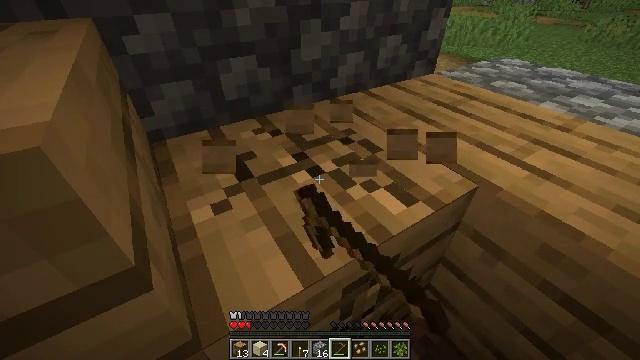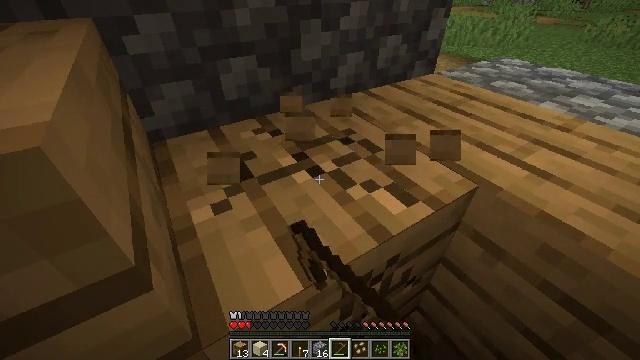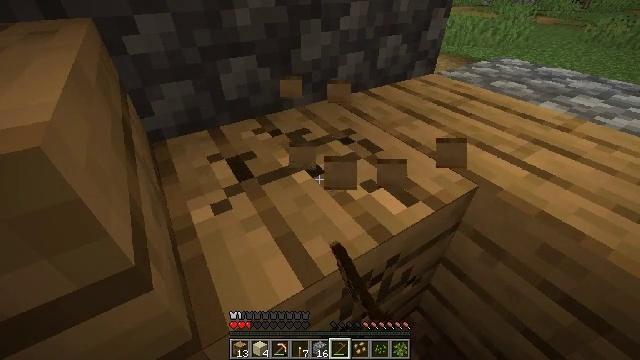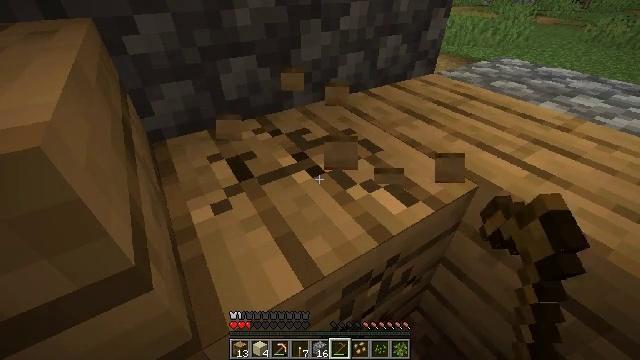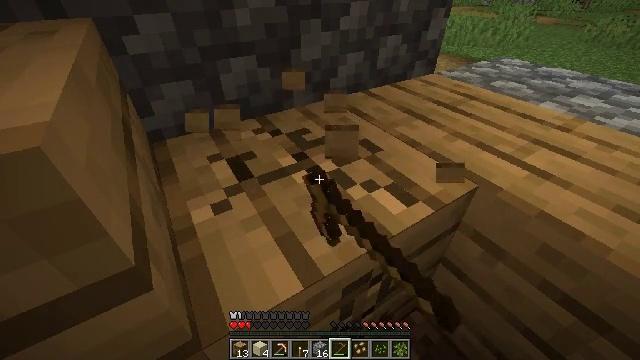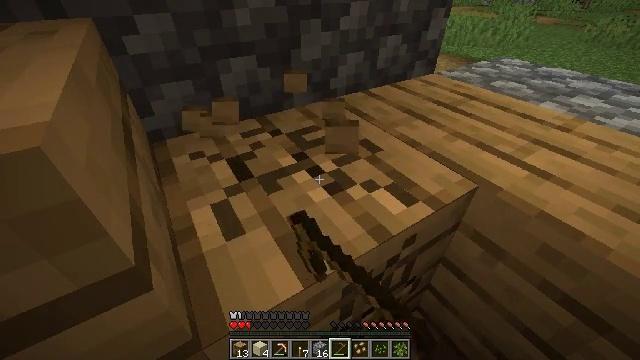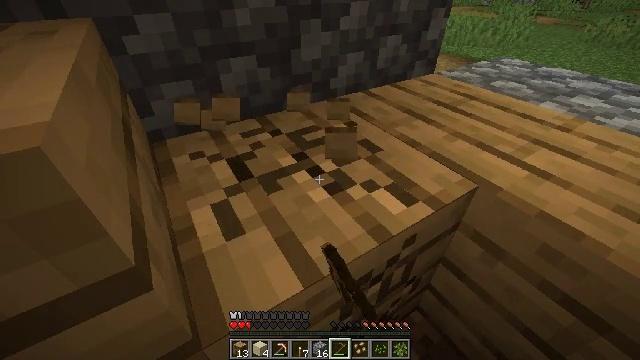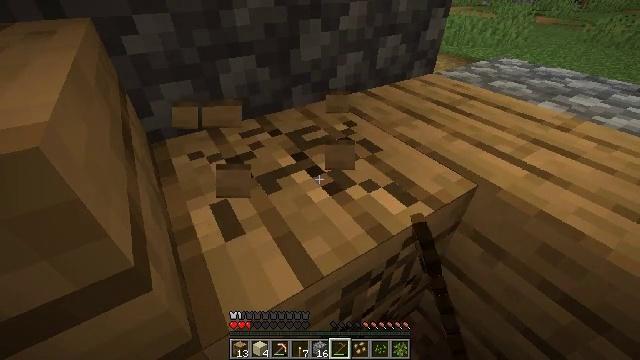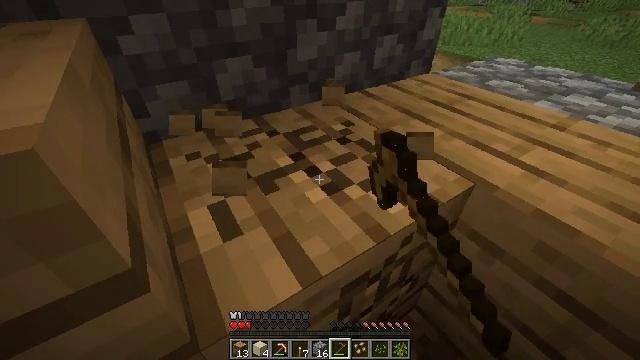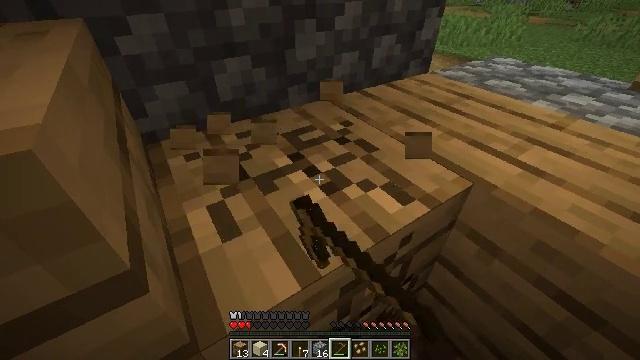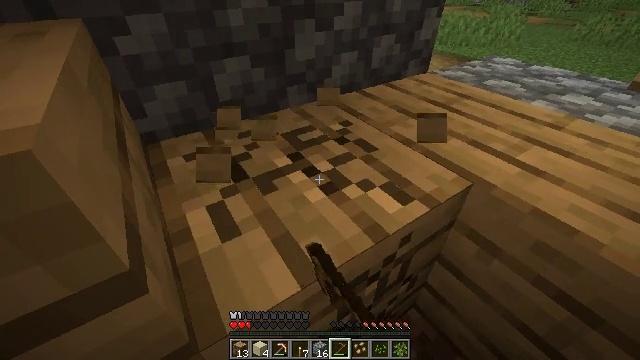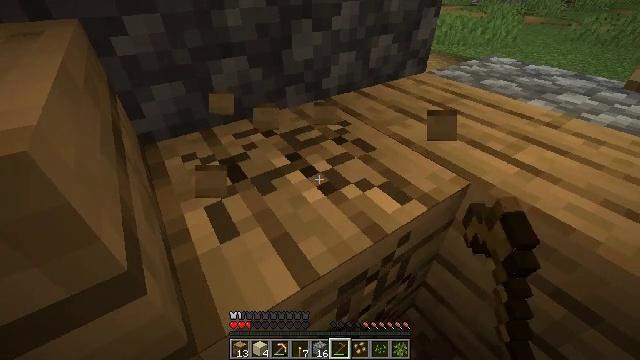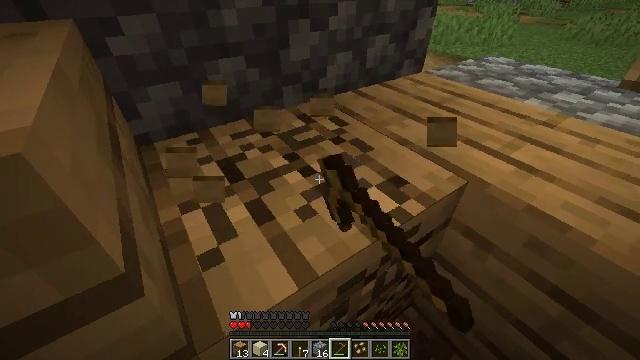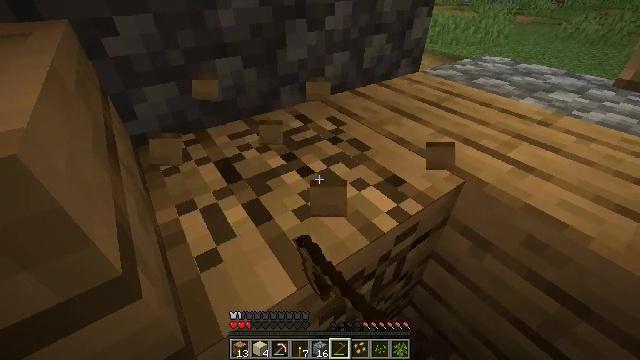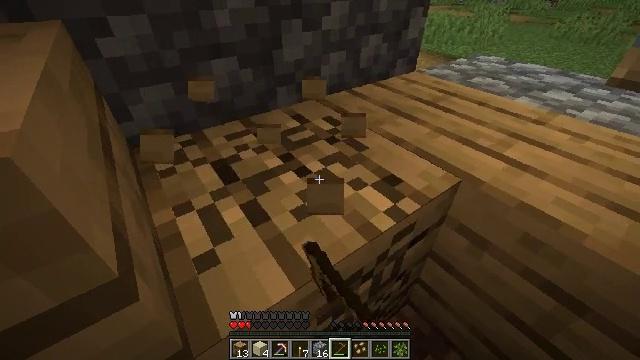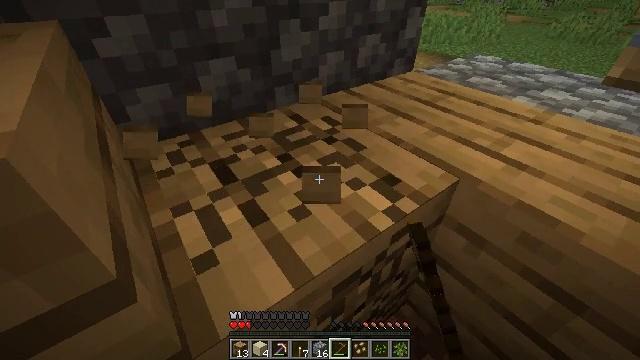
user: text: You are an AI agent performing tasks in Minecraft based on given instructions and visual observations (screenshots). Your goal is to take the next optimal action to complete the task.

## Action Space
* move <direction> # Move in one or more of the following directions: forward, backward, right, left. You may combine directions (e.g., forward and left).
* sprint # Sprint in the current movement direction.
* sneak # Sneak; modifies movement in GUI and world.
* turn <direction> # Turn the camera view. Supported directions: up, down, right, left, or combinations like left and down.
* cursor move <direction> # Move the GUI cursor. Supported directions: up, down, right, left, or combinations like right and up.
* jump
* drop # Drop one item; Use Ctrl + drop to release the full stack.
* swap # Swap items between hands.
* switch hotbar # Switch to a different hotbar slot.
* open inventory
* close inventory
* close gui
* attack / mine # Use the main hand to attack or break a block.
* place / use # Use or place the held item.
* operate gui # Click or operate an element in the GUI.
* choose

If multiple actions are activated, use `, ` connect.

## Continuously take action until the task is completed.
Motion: motion action
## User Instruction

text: Mine planks.
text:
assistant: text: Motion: attack / mine
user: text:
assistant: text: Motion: attack / mine
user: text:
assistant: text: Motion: attack / mine
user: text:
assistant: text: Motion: attack / mine
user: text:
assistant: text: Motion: attack / mine
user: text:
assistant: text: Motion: attack / mine
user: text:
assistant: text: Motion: attack / mine
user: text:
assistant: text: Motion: attack / mine
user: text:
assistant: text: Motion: attack / mine
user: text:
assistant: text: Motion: attack / mine
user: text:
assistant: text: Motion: attack / mine
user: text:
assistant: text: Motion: attack / mine
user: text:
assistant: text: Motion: attack / mine
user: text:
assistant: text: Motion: attack / mine
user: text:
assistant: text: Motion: attack / mine
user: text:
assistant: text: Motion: attack / mine
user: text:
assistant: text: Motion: attack / mine
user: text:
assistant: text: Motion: attack / mine
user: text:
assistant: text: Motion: attack / mine
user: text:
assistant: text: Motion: attack / mine
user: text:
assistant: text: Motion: attack / mine
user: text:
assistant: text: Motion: attack / mine
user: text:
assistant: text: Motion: attack / mine
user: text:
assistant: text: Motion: attack / mine
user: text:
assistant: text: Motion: attack / mine
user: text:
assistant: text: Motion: attack / mine
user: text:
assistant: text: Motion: attack / mine
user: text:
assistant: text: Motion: attack / mine
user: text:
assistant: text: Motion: attack / mine
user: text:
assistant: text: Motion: attack / mine